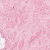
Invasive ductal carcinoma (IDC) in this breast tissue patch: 0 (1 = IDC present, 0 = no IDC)